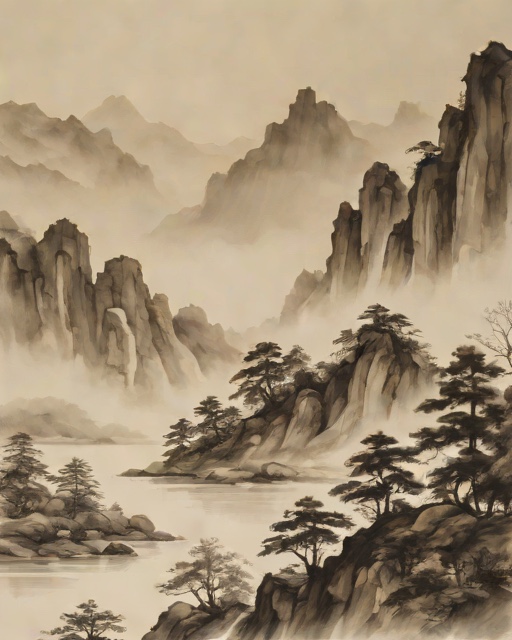
Category: Sympathy